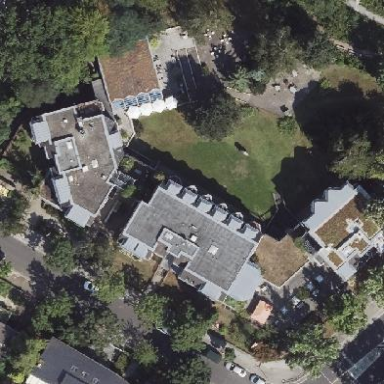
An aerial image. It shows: Nursing home.